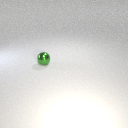
small green metal sphere